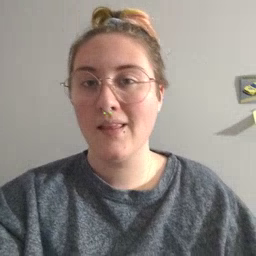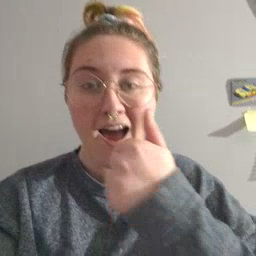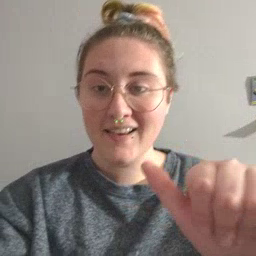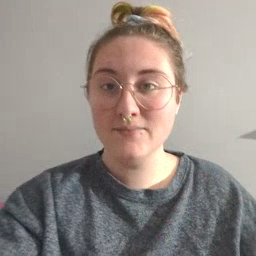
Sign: any